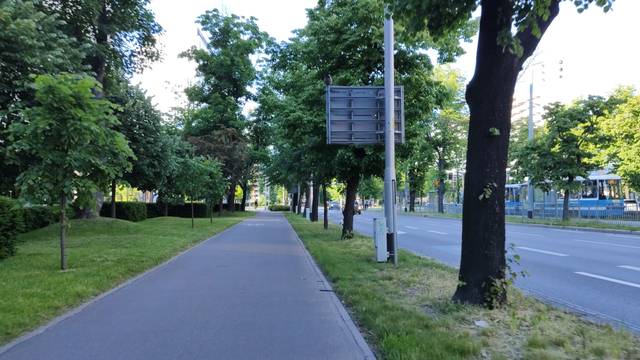
Region: Germany
Coordinates: 51.094, 17.021